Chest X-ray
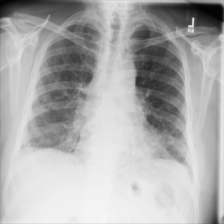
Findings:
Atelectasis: negative
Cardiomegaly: negative
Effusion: negative
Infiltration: positive
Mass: negative
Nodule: negative
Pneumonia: negative
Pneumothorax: negative
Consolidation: negative
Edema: negative
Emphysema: negative
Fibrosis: positive
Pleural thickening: negative
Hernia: negative